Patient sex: M
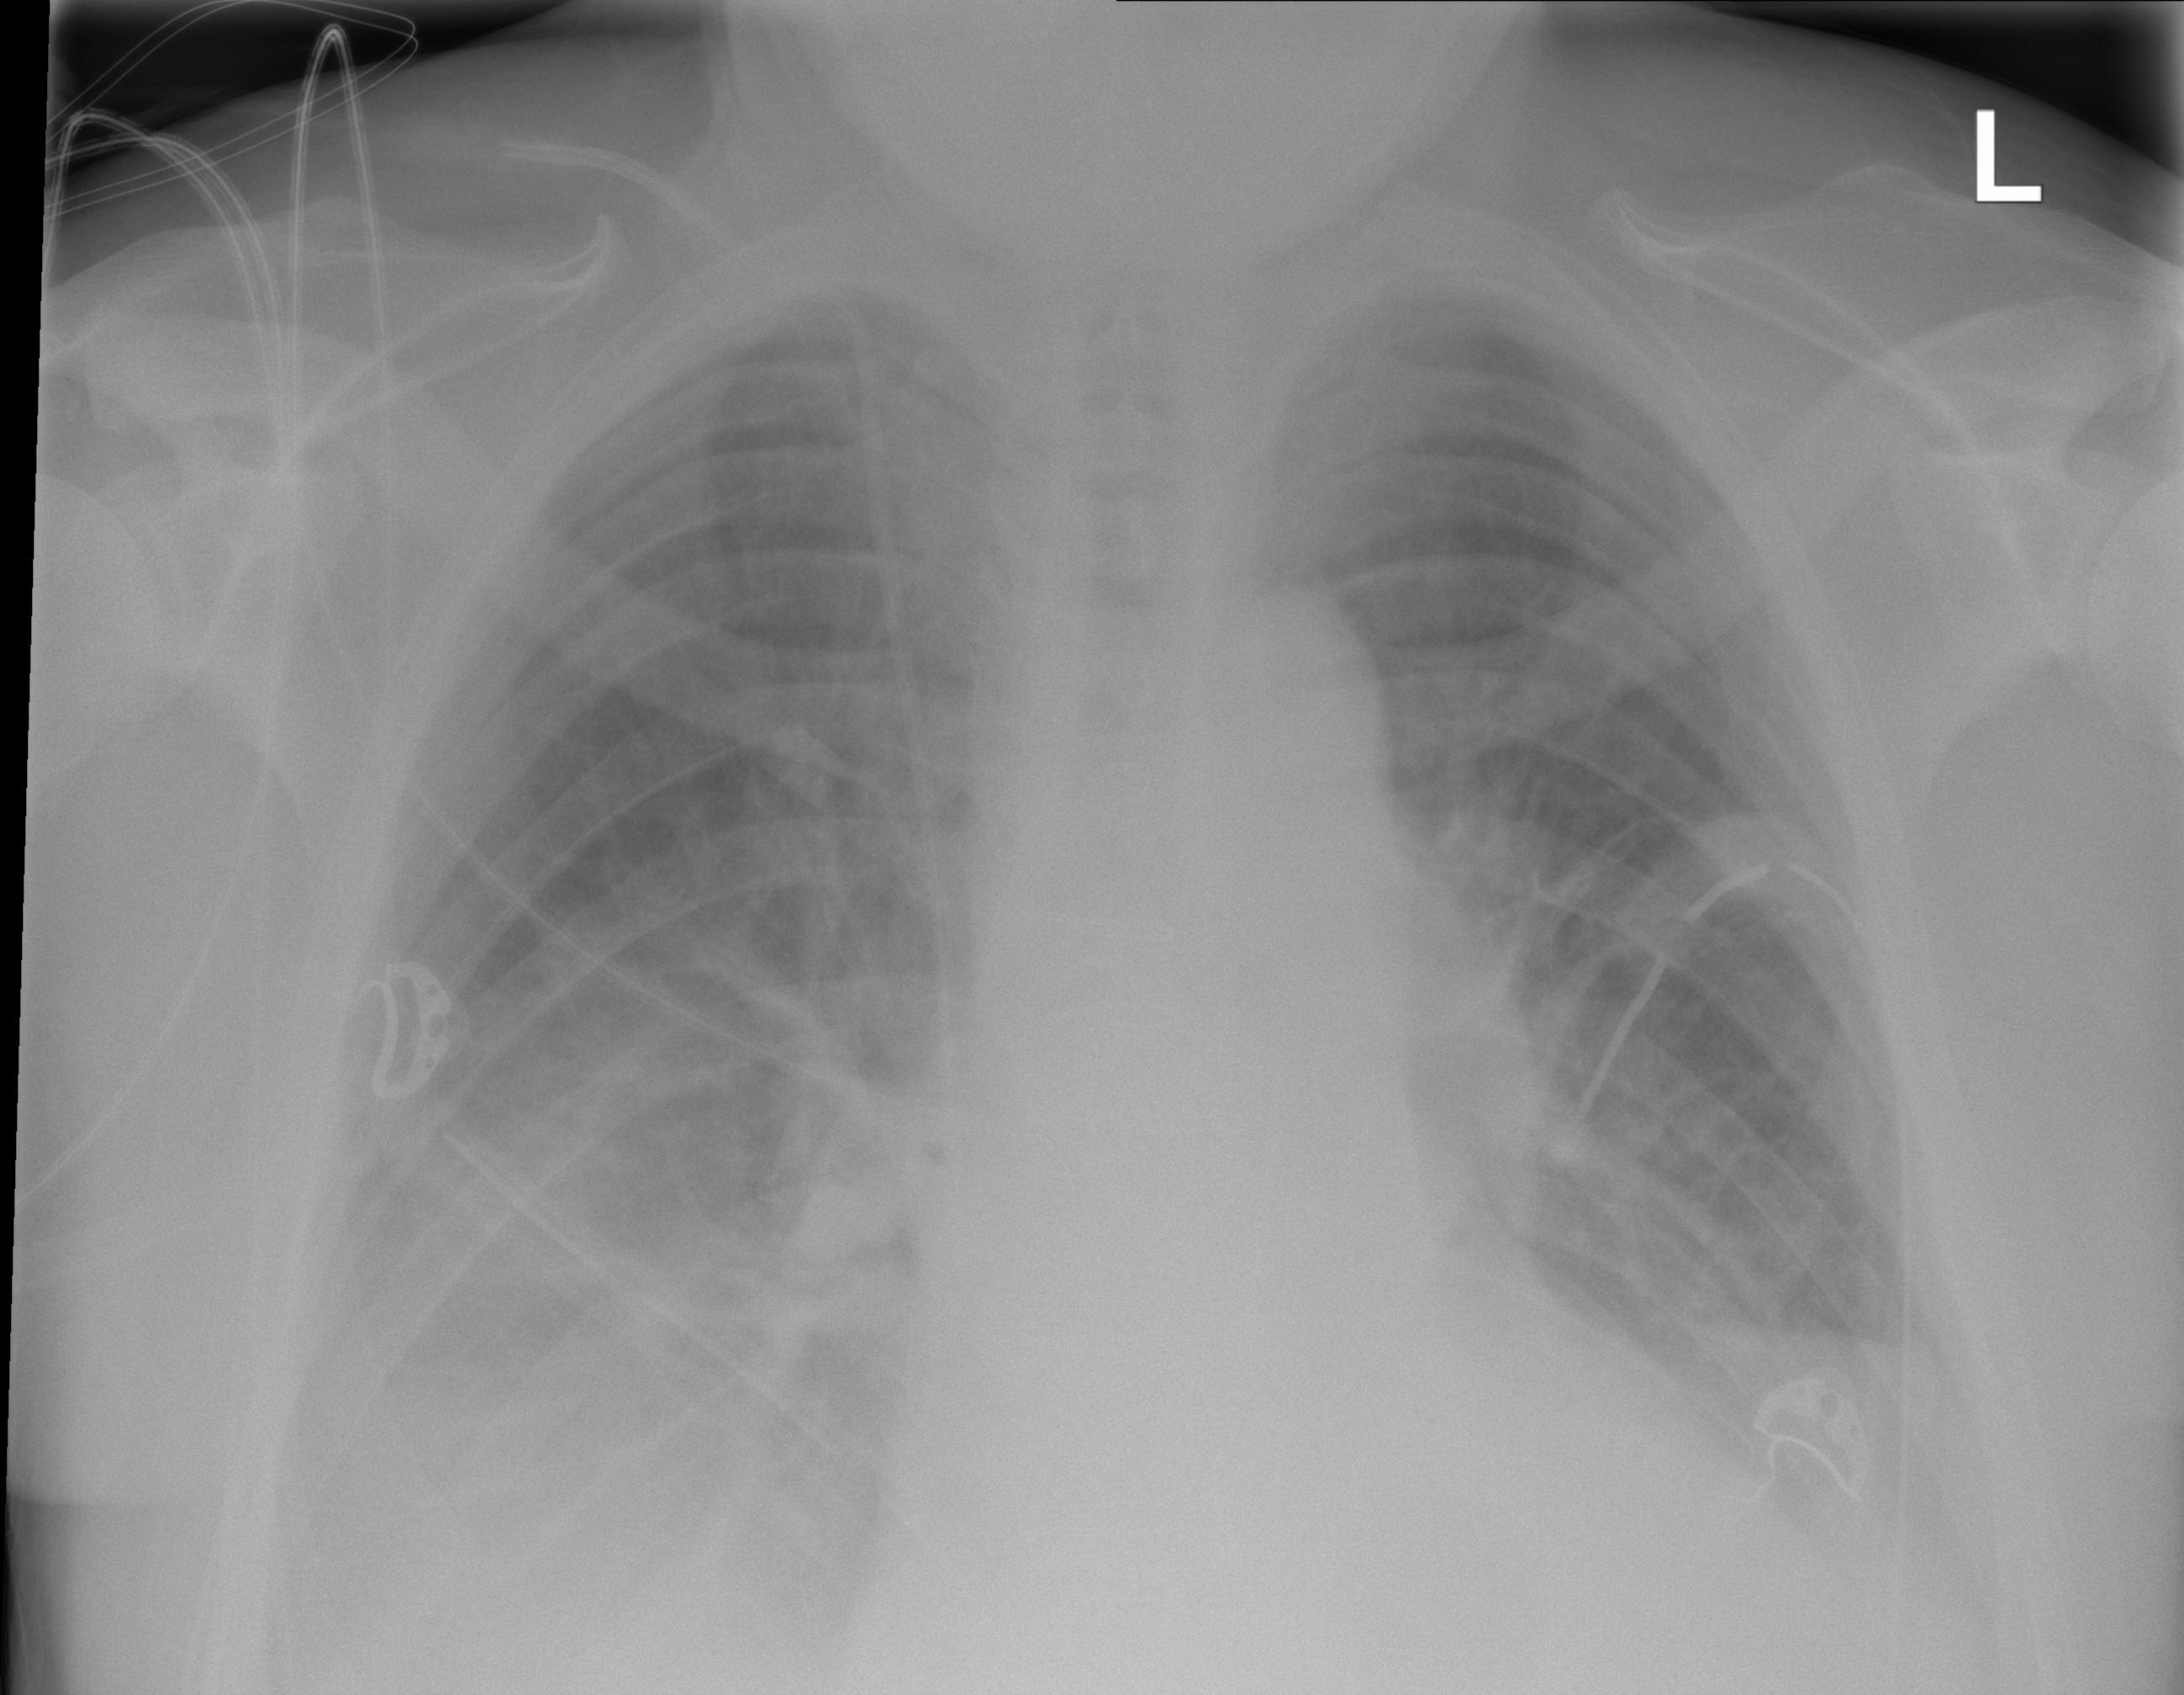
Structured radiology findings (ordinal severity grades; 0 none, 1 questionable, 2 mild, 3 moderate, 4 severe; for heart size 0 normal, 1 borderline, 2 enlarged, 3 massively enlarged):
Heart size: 1
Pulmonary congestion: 2
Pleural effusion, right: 3
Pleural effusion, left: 2
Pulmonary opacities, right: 0
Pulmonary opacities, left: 0
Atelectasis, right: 3
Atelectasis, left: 2